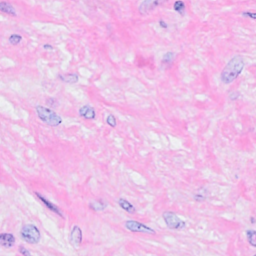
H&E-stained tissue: Breast